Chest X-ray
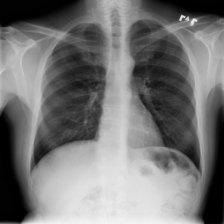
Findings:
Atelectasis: negative
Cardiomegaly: negative
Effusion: negative
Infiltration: negative
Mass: negative
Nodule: negative
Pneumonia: negative
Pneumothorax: negative
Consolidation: negative
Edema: negative
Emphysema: negative
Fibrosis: negative
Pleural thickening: negative
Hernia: negative